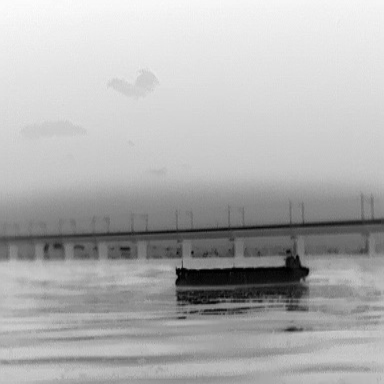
There is a liner in the infrared image.